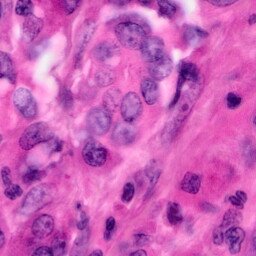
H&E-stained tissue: Pancreatic